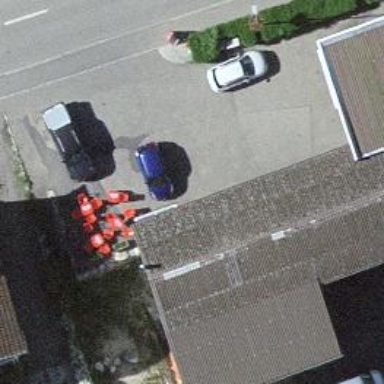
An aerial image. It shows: Convenience shop.